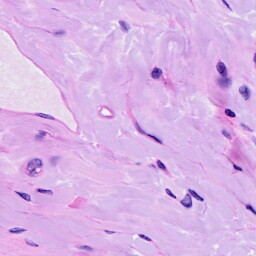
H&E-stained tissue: Ovarian